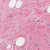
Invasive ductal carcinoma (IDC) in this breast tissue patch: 0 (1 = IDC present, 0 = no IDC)